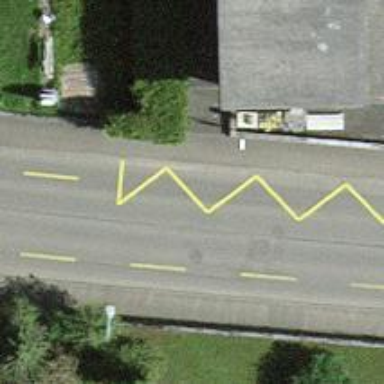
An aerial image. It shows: Public transport stop position.